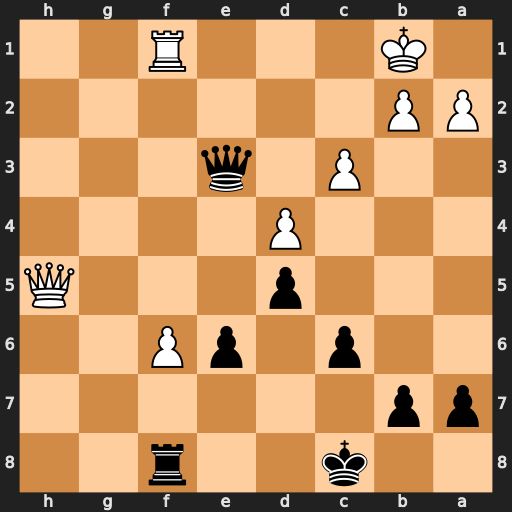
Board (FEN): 2k2r2/pp6/2p1pP2/3p3Q/3P4/2P1q3/PP6/1K3R2
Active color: b
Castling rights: -
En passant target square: -
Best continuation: Qd3+ Kc1 Qxf1+